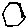
Label: hexagon